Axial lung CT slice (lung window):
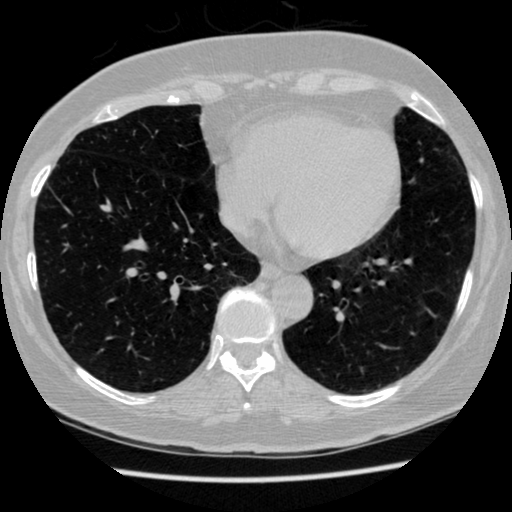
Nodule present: no